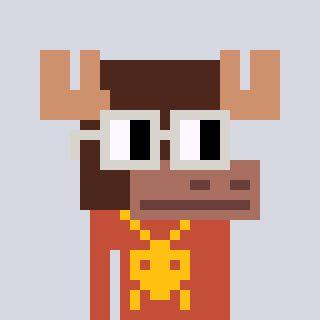
a pixel art character with square light gray glasses, a moose-shaped head and a rust-colored body on a cool background